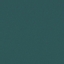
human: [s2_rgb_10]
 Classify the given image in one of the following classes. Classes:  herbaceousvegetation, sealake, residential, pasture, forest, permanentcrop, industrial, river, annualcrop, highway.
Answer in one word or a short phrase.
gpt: SeaLake